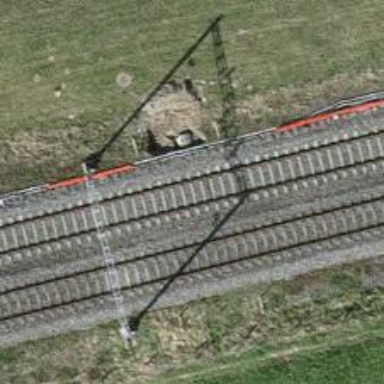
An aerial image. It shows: Railway signal.